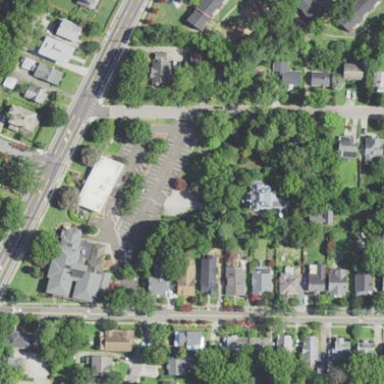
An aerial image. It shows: Residential area within neighborhood.